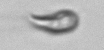
Label: Cryptophyta